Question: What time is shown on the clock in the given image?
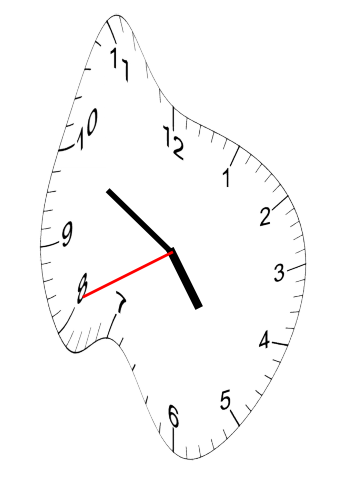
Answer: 04:49:41